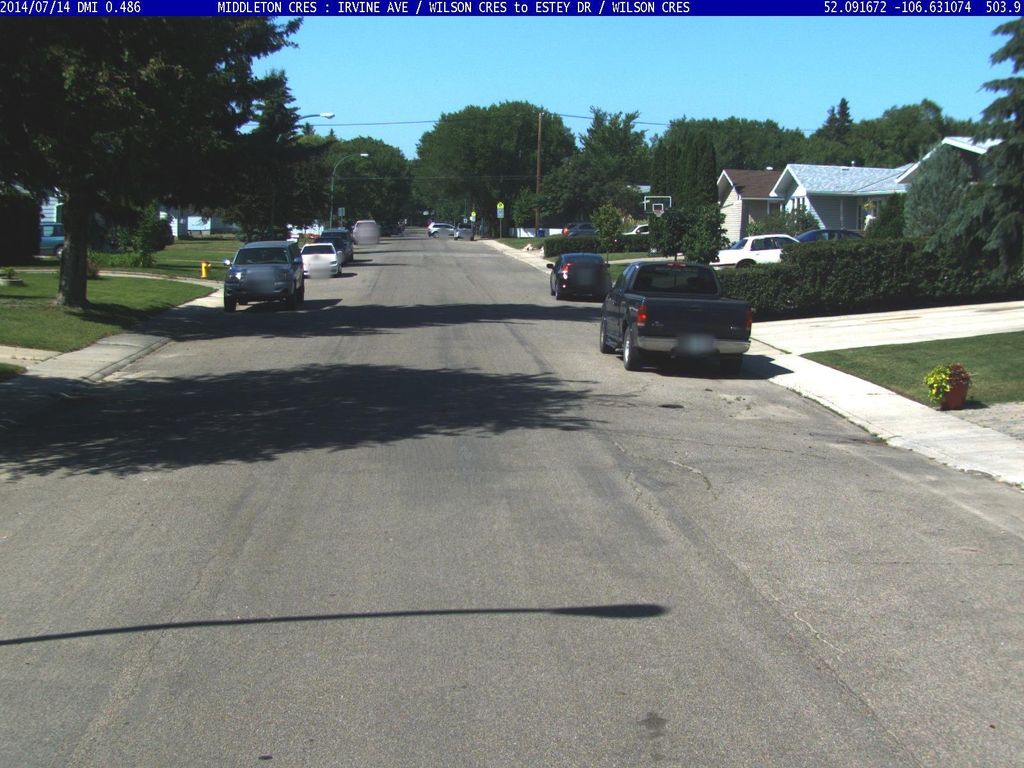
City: saskatoon